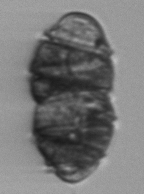
Label: Margalefidinium